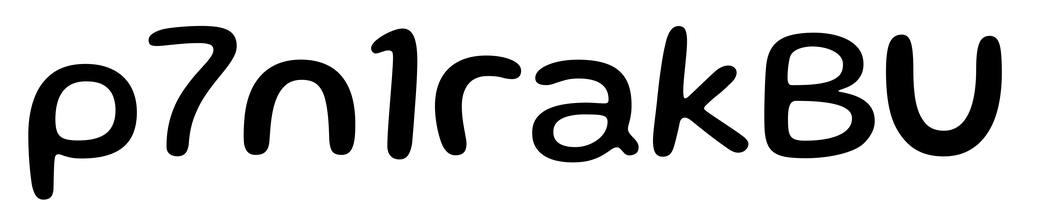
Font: Gluten_Regular